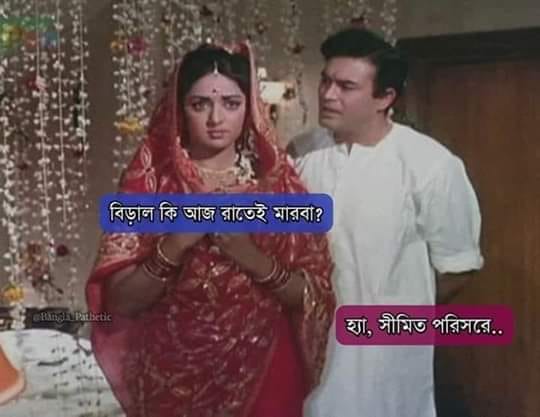
Caption: বিড়াল কি আজ রাতেই মারবা  হ্যাঁ, সীমিত পরিসরে ...
Label: non-hate